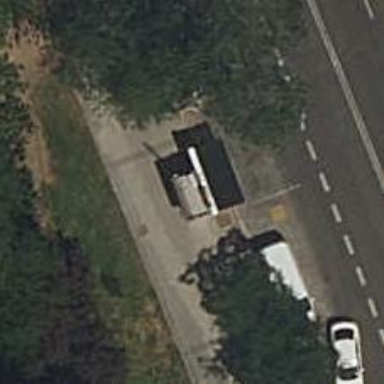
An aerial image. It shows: Fuel station.